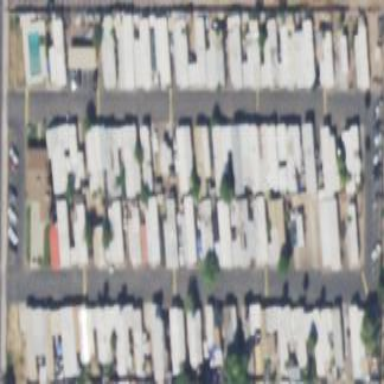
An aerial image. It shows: Residential area known as trailer park.